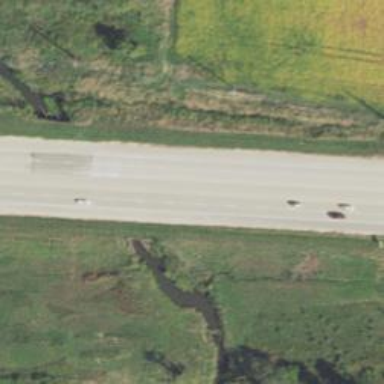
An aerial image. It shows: Culvert tunnel.